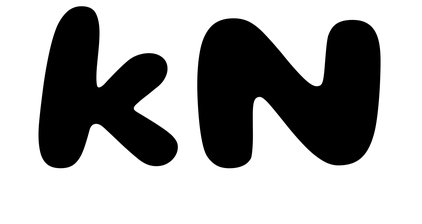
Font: Gluten_Bold